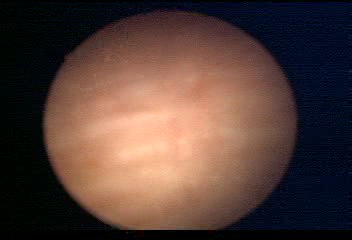
Modality: WLC
Class: Normal mucosa
Bladder cancer association: No